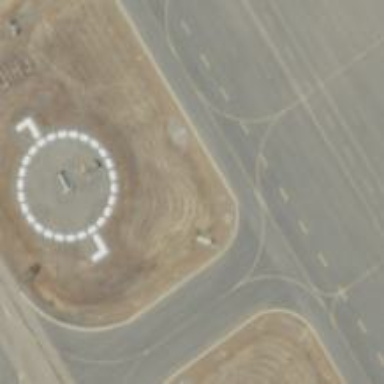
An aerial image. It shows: Image of taxiway at airport.